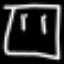
Label: square